Interaction volume radius: 5 \u00c5
Interaction volume height: 20 \u00c5
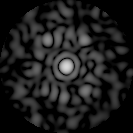
Disorder parameter: 0.8395